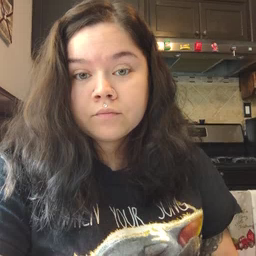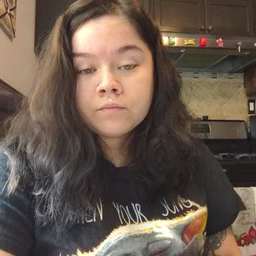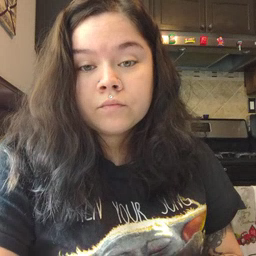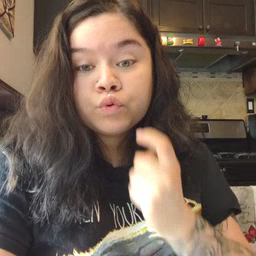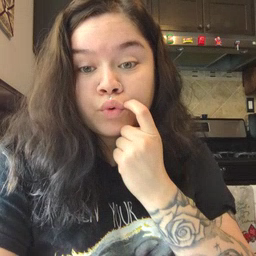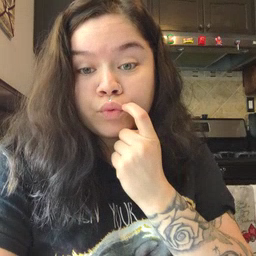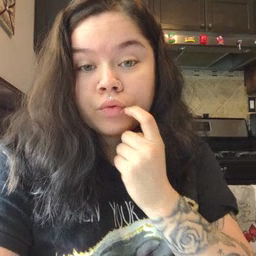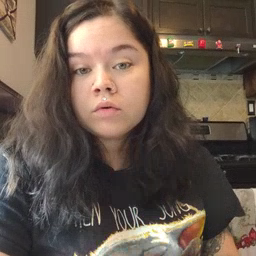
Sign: tooth